Question: I am making a website and I want it to look nice when being used on mobile. However, I can't figure out to eliminate the excess white space on the right of the 'navbar'.

I have tried messing with the 'CSS' of 'body' and 'nav' tags. Also, I tried to 'wrap' sections of the code with 'div class="container-fluid">'.
'''
a:hover {
color: hotpink;
}
nav {
background-color: #009fe3;
width: 100%;
box-sizing: content-box;
}
body {
margin: 0;
width: 100%;
}
'''
'''
<nav class="navbar navbar-expand-lg navbar-dark">
<div class='container-fluid'>
<button class="navbar-toggler" type="button" data-toggle="collapse" data-target="#navbarNavAltMarkup" aria-controls="navbarNavAltMarkup" aria-expanded="false" aria-label="Toggle navigation">
<span class="navbar-toggler-icon"></span>
</button>
<div class="collapse navbar-collapse" id="navbarNavAltMarkup">
<div class="navbar-nav">
<a class="nav-item nav-link" href="/">A</a>
<a class="nav-item nav-link" href="/f3">B</a>
<a class="nav-item nav-link" href="/f2">C</a>
<a class="nav-item nav-link" href='/f4'>D</a>
<a class="nav-item nav-link active" href="/f1">E<span class="sr-only">(current)</span></a>
<a class="nav-item nav-link" href="/f5">F</a>
</div>
</div>
</div>
</nav>
<div class='container-fluid'>
<br>
<h2>Heading</h2><small>some url</small>
<table class="table table-hover">
<thead>
<tr>
<h2>Another heading</h2><small>Another url</small>
</tr>
<tr>
<th scope="col">Consectetur</th>
<th scope="col">Adipiscing </th>
<th scope="col">Tristique</th>
<th scope="col">Porttitor </th>
<th scope="col">Eleifend </th>
</tr>
</thead>
<tbody>
<tr>
<td>vitae volutpat</td>
<td>Duis mollis</td>
<td>Nulla ultricies</td>
<td>Vestibulum eleifend</td>
<td>quis nibh</td>
</tr>
</tbody>
</table>
</div>
'''
When viewing this 'HTML' using the Chrome Developer tool on the mobile (phone) view, there is lots of white space to the right of the navbar. But, I would like to eliminate all the white space and make it so the navbar expands to fill the space. This would end up looking a lot better when people access the website using their phones.
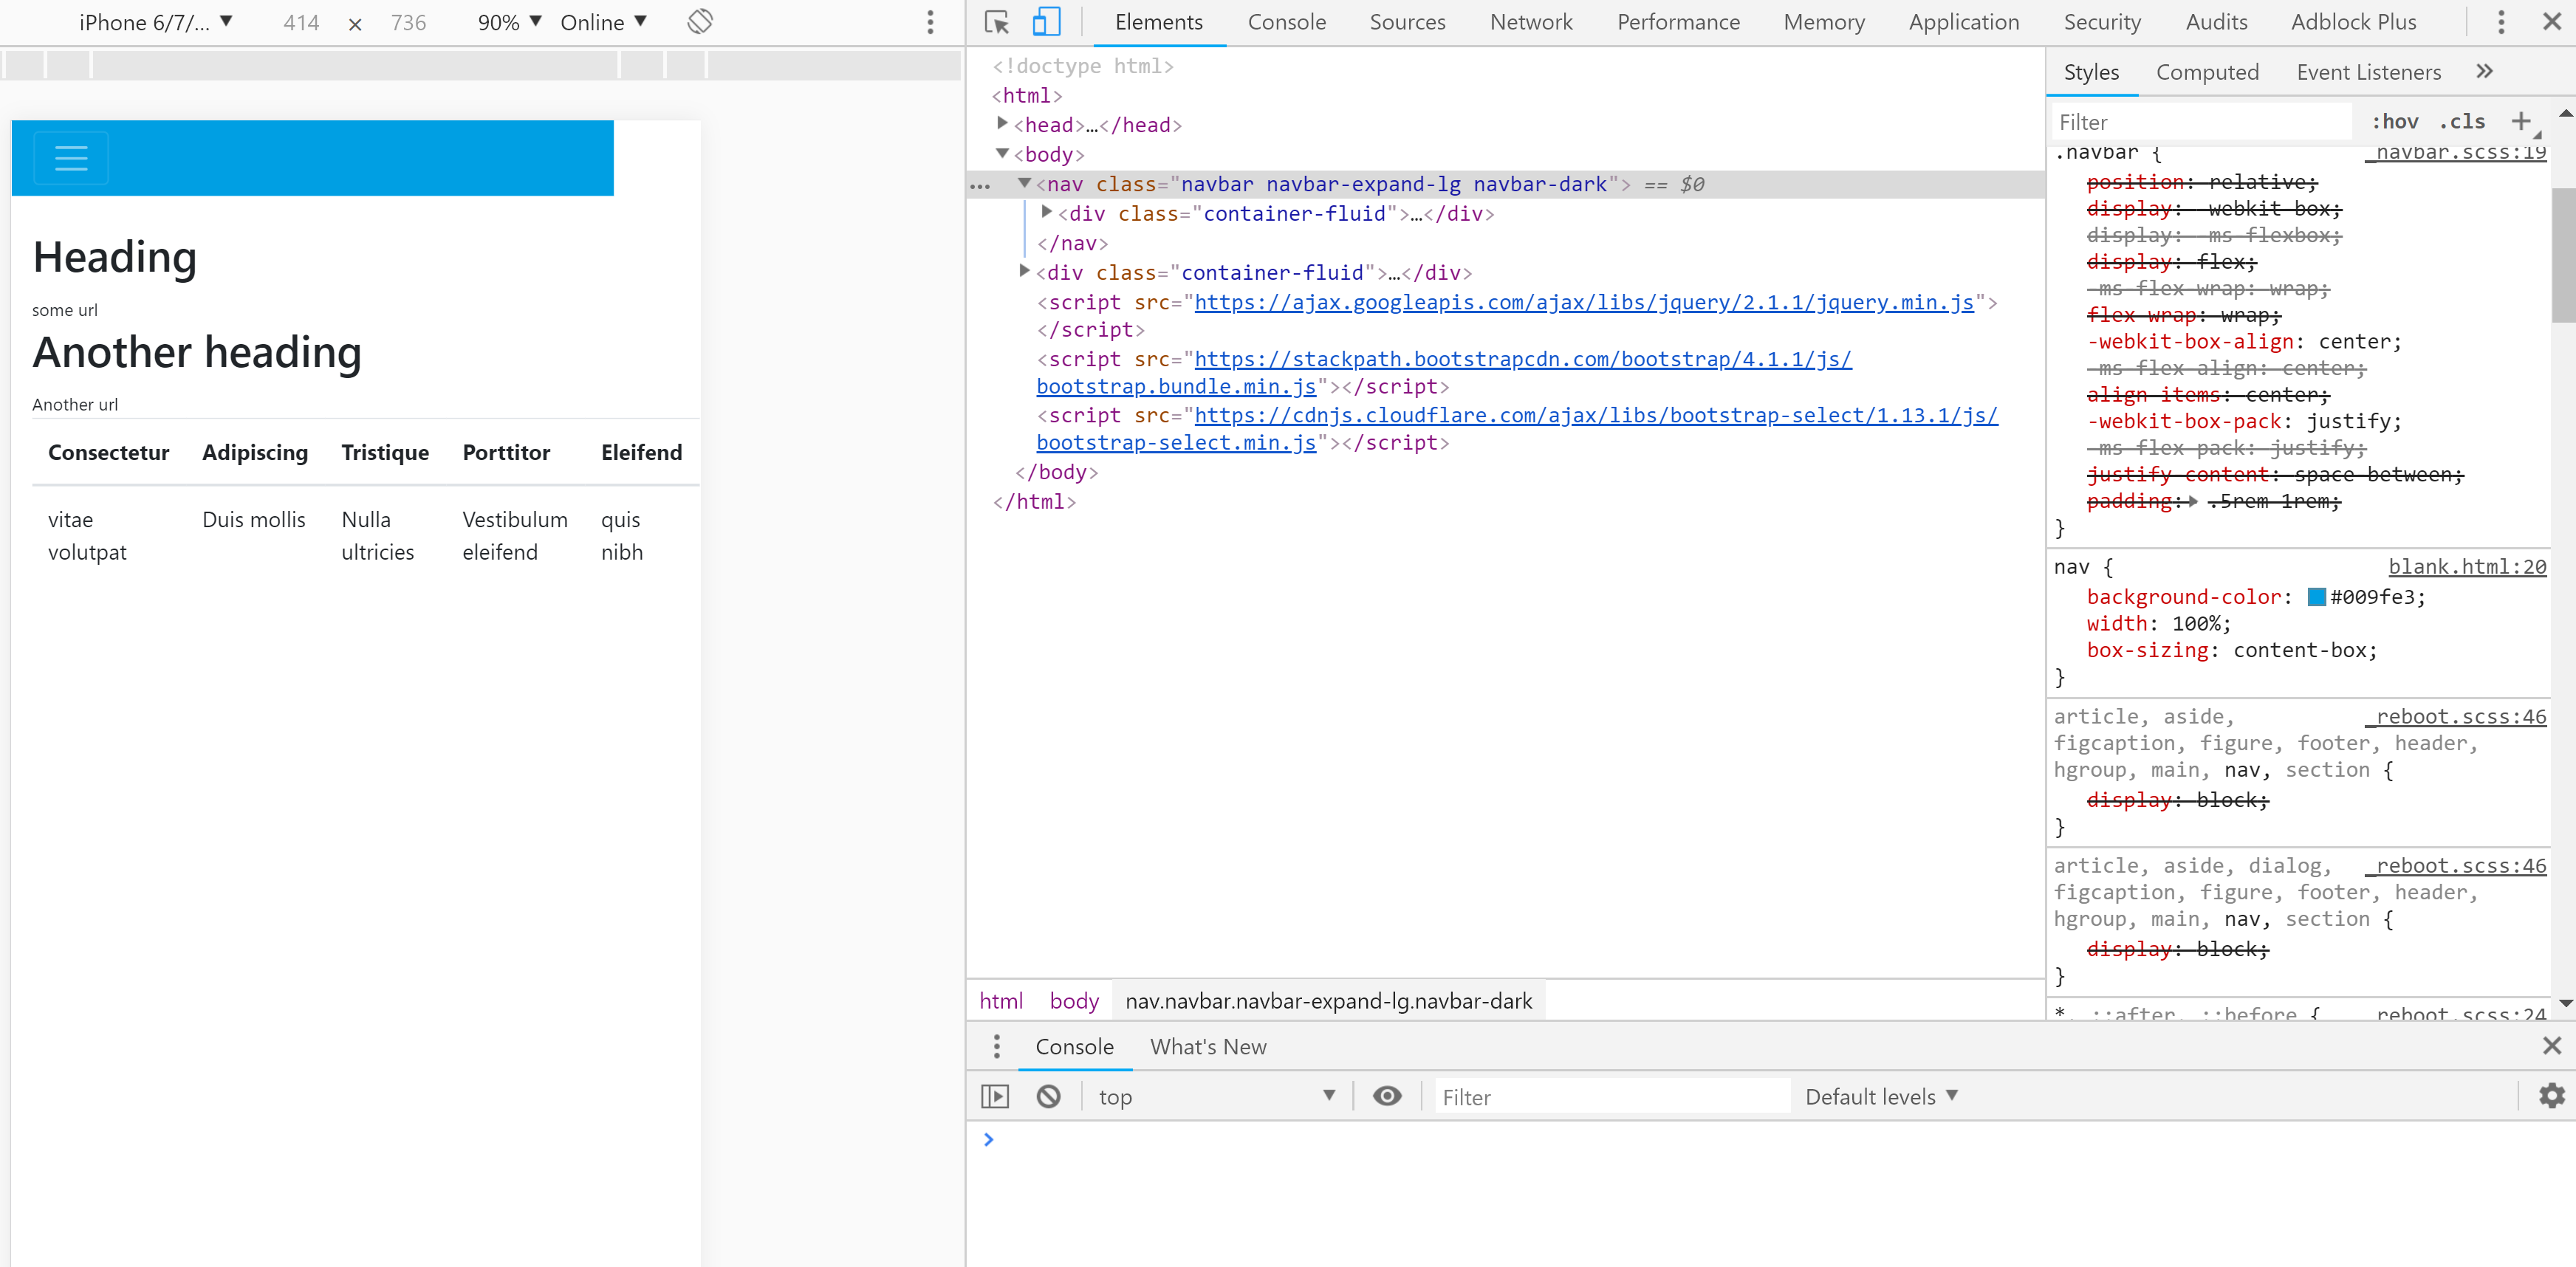
Answer: Your table width is larger than the parent container, you need to either adjust the css for the table to scale with the screen, or put the whole table into a scrolling div. I've put and example of scrolling div below, table css help <URL>
'''
<!DOCTYPE html>
<html>
<head>
<meta charset="utf-8">
<meta name="viewport" content="width=device-width, initial-scale=1, shrink-to-fit=no">
<!-- Bootstrap CSS -->
<link rel="stylesheet" href="https://maxcdn.bootstrapcdn.com/bootstrap/4.0.0/css/bootstrap.min.css" integrity="sha384-Gn5384xqQ1aoWXA+058RXPxPg6fy4IWvTNh0E263XmFcJlSAwiGgFAW/dAiS6JXm" crossorigin="anonymous">
<link rel="stylesheet" href="https://stackpath.bootstrapcdn.com/bootstrap/4.1.1/css/bootstrap.min.css">
<link rel="stylesheet" href="https://cdnjs.cloudflare.com/ajax/libs/bootstrap-select/1.13.1/css/bootstrap-select.css" />
<title>Blank</title>
<style>
a:hover {
color: hotpink;
}
nav {
background-color: #009fe3;
width: 100%;
box-sizing: content-box;
}
body {
margin:0;
width: 100%;
}
</style>
</head>
<body>
<nav class="navbar navbar-expand-lg navbar-dark">
<div class='container-fluid'>
<button class="navbar-toggler" type="button" data-toggle="collapse" data-target="#navbarNavAltMarkup" aria-controls="navbarNavAltMarkup" aria-expanded="false" aria-label="Toggle navigation">
<span class="navbar-toggler-icon"></span>
</button>
<div class="collapse navbar-collapse" id="navbarNavAltMarkup">
<div class="navbar-nav">
<a class="nav-item nav-link" href="/">A</a>
<a class="nav-item nav-link" href="/f3">B</a>
<a class="nav-item nav-link" href="/f2">C</a>
<a class="nav-item nav-link" href='/f4'>D</a>
<a class="nav-item nav-link active" href="/f1">E<span class="sr-only">(current)</span></a>
<a class="nav-item nav-link" href="/f5">F</a>
</div>
</div>
</div>
</nav>
<div class='container-fluid'>
<br>
<h2>Heading</h2><small>some url</small>
<div style="overflow-y: auto;">
<table class="table table-hover">
<thead>
<tr>
<h2>Another heading</h2><small>Another url</small>
</tr>
<tr>
<th scope="col">Consectetur</th>
<th scope="col">Adipiscing </th>
<th scope="col">Tristique</th>
<th scope="col">Porttitor </th>
<th scope="col">Eleifend </th>
</tr>
</thead>
<tbody>
<tr>
<td>vitae volutpat</td>
<td>Duis mollis</td>
<td>Nulla ultricies</td>
<td>Vestibulum eleifend</td>
<td>quis nibh</td>
</tr>
</tbody>
</table>
</div>
</div>
<script src="https://ajax.googleapis.com/ajax/libs/jquery/2.1.1/jquery.min.js"></script>
<script src="https://stackpath.bootstrapcdn.com/bootstrap/4.1.1/js/bootstrap.bundle.min.js"></script>
<script src="https://cdnjs.cloudflare.com/ajax/libs/bootstrap-select/1.13.1/js/bootstrap-select.min.js"></script>
</body>
</html>
'''